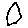
Label: hexagon